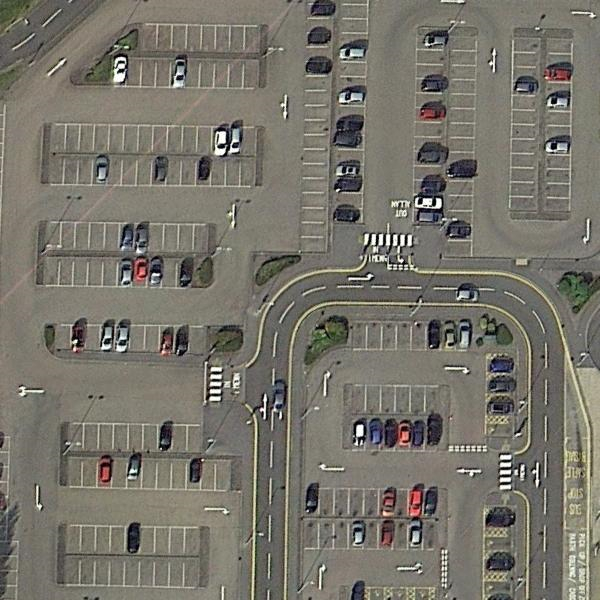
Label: Parking